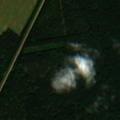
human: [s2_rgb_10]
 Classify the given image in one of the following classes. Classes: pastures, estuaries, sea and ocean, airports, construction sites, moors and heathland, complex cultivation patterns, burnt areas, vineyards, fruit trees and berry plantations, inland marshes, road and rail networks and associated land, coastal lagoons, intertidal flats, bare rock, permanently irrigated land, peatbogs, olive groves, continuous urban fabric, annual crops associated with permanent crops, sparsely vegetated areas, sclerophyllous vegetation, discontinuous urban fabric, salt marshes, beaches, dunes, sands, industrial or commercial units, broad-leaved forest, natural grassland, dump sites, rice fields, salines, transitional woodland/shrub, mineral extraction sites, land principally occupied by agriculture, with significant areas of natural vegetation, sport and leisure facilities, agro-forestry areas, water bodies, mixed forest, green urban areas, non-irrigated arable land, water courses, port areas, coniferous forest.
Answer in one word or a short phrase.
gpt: non-irrigated arable land, coniferous forest